Question: From a VC that is embedded in a Navigation Controller, I present a VC modally (as form sheet) which is also embedded into a Navigation Controller. I'm unable do change the Nav Bar Style of the second VC.
If I just change the segue from "Present Modally" to "Show (e.g. Push)", it does work. I also tried to put the code into ViewWillAppear, but didn't work.
In the modally presented VC:
'''
override func viewDidLoad() {
super.viewDidLoad()
self.navigationController?.navigationBar.barStyle = .blackTranslucent
}
'''

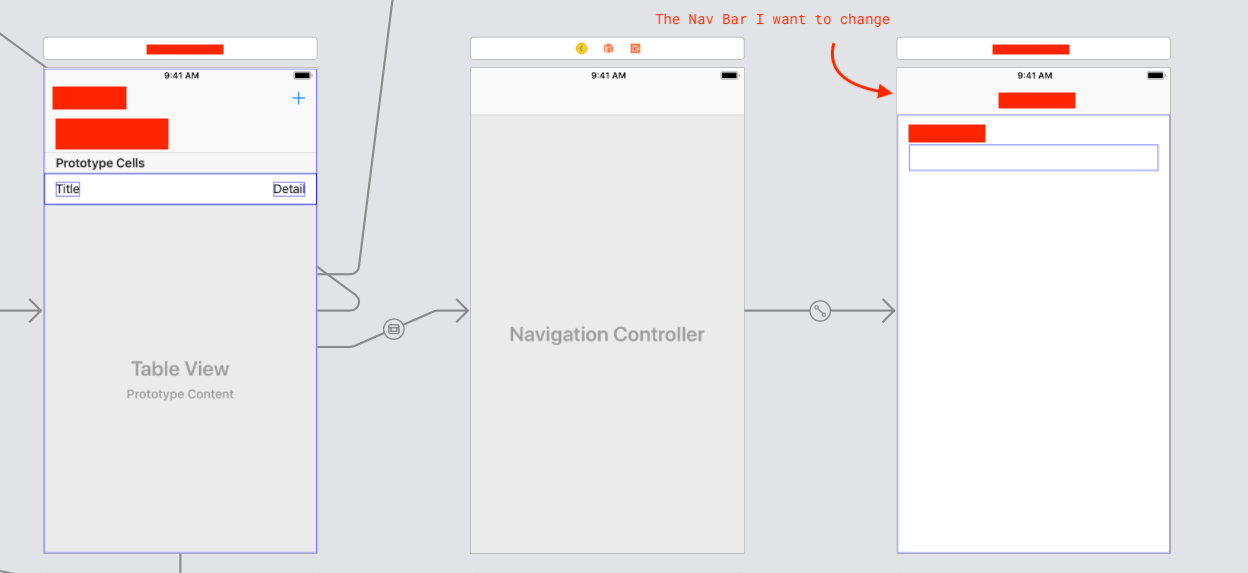
Answer: The issue was, that for the navigation controller in the middle (see image), the bar tint for the navigation bar was set to a custom color